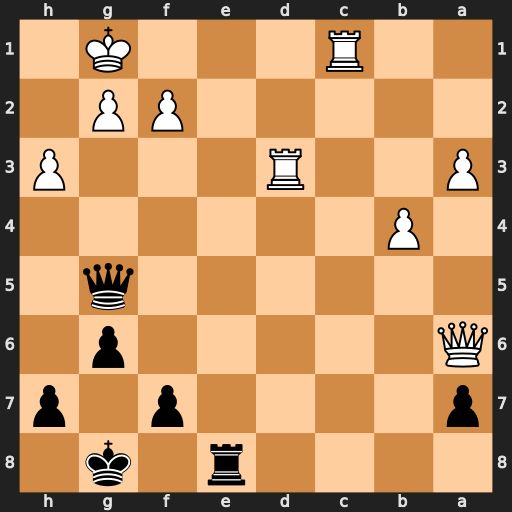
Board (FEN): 4r1k1/p4p1p/Q5p1/6q1/1P6/P2R3P/5PP1/2R3K1
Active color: b
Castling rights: -
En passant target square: -
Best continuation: Qxc1+ Kh2 Qf4+ Rg3 h5